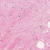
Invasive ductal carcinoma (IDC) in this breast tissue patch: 0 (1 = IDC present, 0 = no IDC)